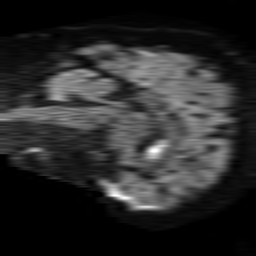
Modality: TRACE
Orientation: sagittal
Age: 40
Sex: male
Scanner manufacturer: philips
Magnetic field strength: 1.5 T
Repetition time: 4.6 s
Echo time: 0.08517 s